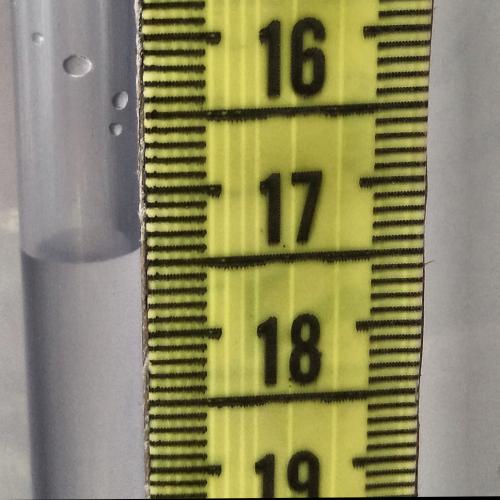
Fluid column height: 17.4 cm